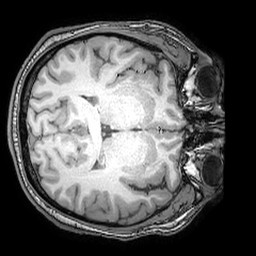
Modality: T1w
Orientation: axial
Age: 25
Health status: ill
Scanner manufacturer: philips
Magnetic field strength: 3 T
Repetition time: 0.007 s
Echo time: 0.0035 s